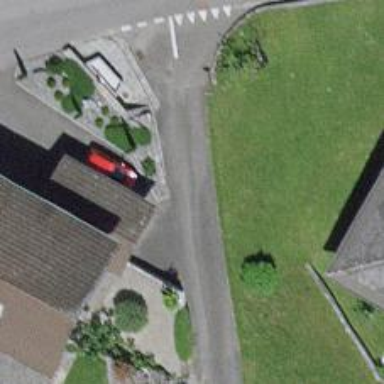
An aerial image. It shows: Living street.